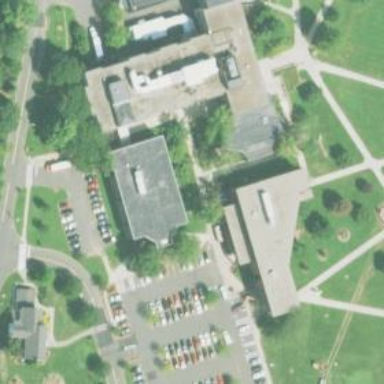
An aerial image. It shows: Part of university building.